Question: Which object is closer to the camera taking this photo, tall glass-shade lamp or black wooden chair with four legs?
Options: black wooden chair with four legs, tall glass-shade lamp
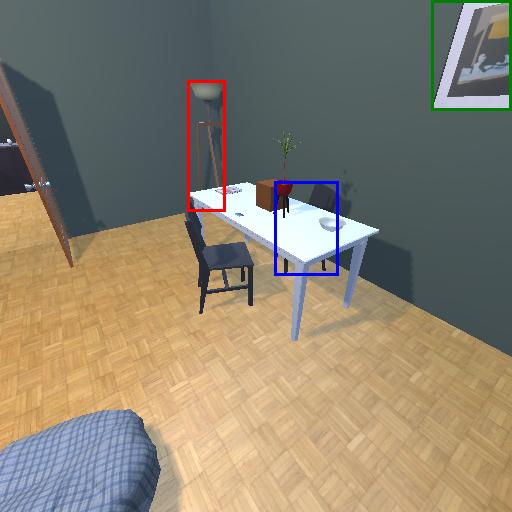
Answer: black wooden chair with four legs